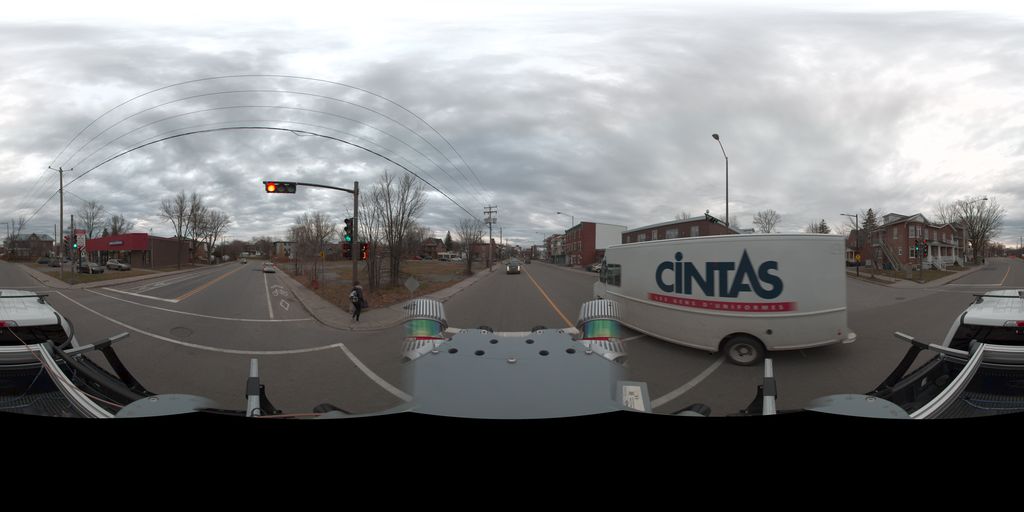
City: quebec_city